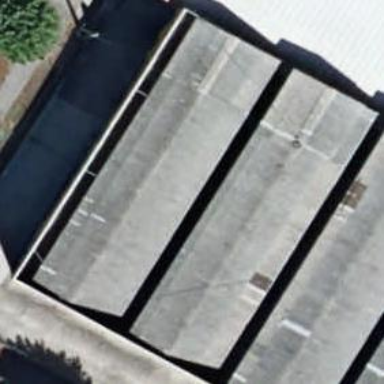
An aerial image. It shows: Warehouse.